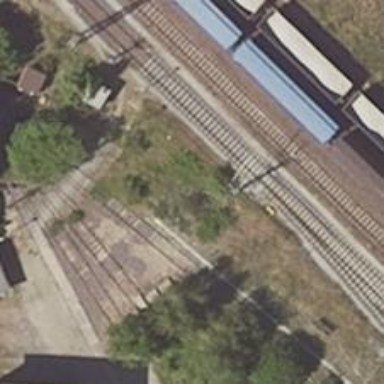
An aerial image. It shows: Abandoned railway yard.